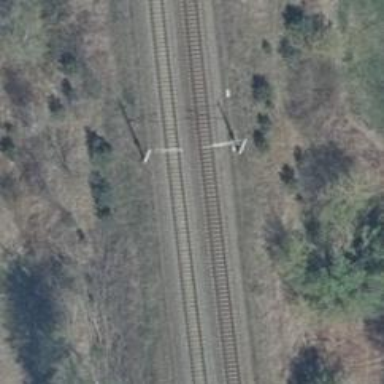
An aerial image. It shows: Railway milestone with catenary mast.